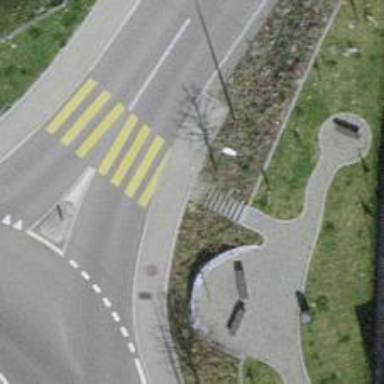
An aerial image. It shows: Road with steps.